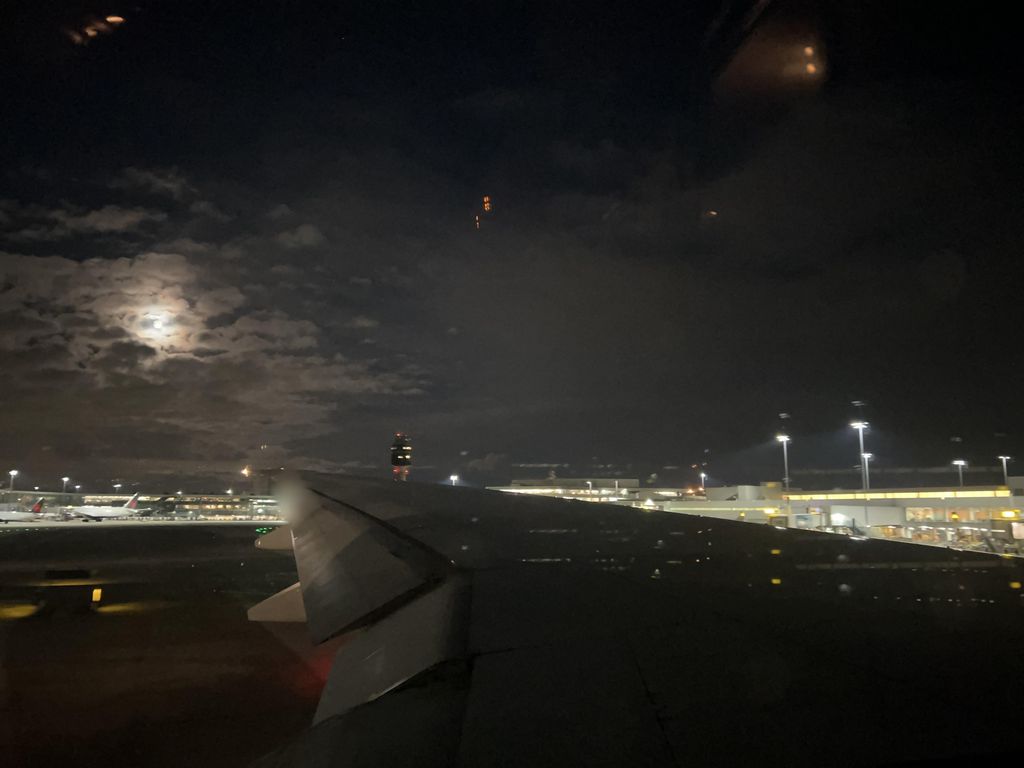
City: vancouver